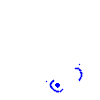
Particle: pion